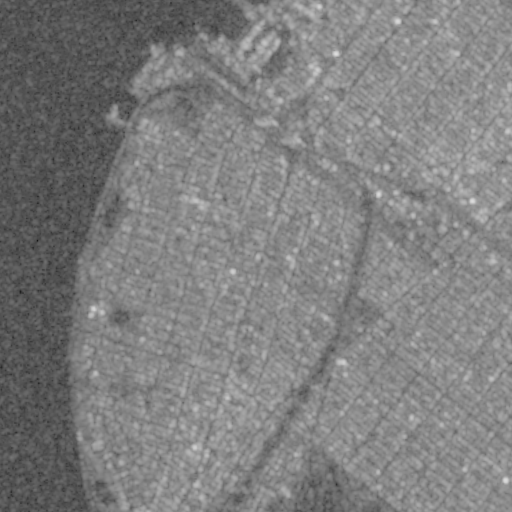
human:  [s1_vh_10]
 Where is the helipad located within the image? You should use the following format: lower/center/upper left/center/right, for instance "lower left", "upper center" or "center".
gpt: The helipad is located in the upper center of the image.
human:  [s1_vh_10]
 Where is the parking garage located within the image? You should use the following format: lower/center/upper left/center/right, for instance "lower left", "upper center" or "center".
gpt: The parking garage is located in the upper center of the image.
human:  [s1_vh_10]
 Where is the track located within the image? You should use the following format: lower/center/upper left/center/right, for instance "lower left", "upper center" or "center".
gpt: The track is located in the center left of the image.
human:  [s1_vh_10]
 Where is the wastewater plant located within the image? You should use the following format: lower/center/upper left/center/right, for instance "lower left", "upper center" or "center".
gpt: The wastewater plant is located in the upper left of the image.
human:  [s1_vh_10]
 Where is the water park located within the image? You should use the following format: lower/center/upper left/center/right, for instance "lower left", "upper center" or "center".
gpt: The water park is located in the center right of the image.
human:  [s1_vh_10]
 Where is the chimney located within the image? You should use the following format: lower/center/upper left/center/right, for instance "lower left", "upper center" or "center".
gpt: The chimney is located in the upper center of the image.
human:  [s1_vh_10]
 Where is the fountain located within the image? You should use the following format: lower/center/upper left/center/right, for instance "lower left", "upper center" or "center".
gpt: The fountain is located in the center right of the image.
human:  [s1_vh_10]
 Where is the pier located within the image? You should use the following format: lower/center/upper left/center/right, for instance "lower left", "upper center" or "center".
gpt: The pier is located in the upper left of the image.
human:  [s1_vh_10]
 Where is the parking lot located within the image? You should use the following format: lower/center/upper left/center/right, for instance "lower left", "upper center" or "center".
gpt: There is no parking lot in the image.

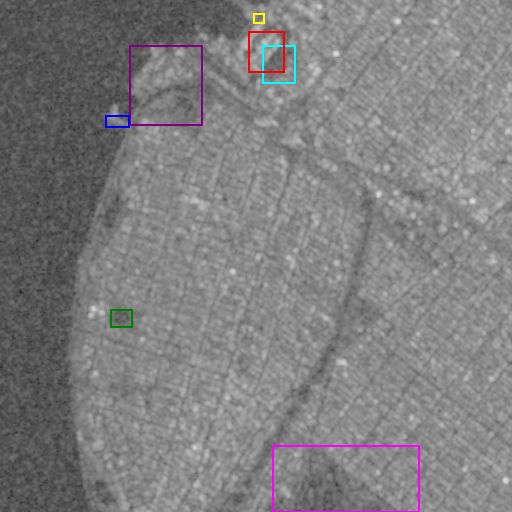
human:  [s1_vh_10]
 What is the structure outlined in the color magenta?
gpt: The structure outlined in magenta is a park.
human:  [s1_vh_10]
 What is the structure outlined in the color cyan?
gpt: The structure outlined in cyan is a parking lot.
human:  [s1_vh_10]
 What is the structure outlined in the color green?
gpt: The structure outlined in green is a track.
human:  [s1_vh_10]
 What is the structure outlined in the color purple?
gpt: The structure outlined in purple is a wastewater plant.
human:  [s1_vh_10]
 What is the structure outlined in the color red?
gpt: The structure outlined in red is a building.
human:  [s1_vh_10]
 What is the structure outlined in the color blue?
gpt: The structure outlined in blue is a pier.
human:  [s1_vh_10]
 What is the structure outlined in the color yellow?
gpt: The structure outlined in yellow is a road.
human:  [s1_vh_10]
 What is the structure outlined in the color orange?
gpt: There is no orange outline.